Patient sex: F
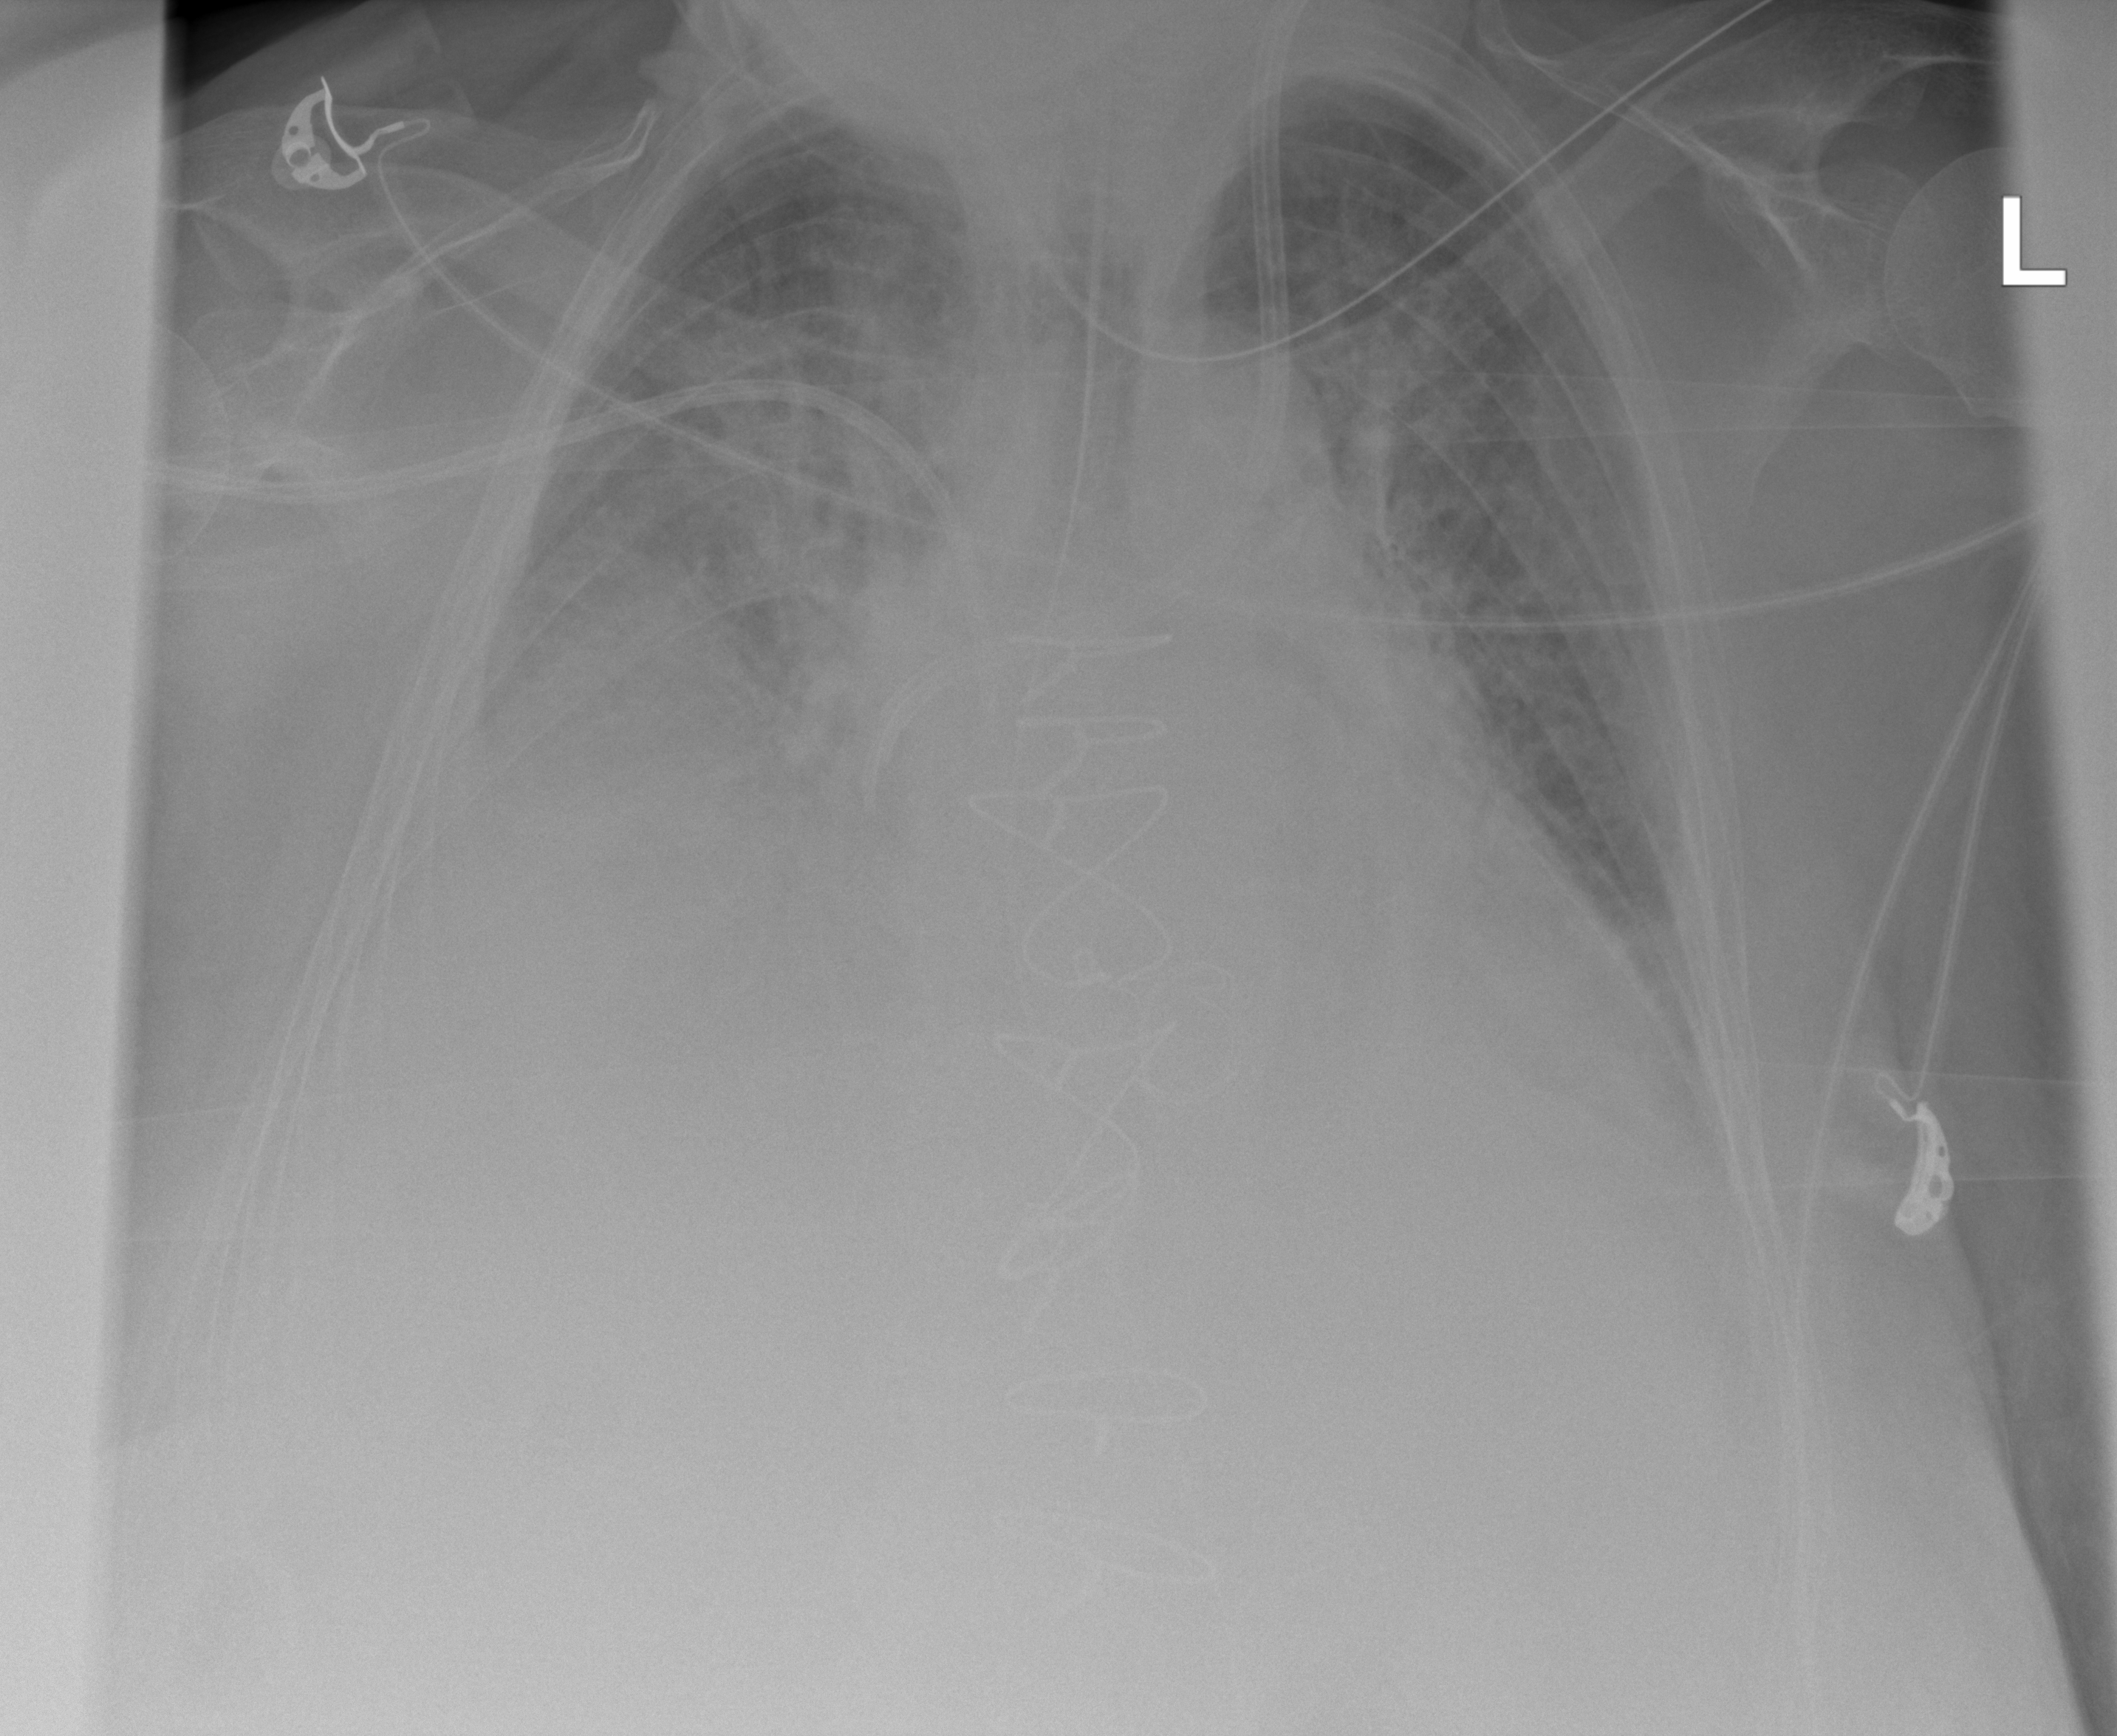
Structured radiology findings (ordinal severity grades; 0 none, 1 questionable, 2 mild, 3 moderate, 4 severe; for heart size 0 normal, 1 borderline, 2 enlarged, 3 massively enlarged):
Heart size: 2
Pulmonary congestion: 2
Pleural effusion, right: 3
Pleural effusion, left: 2
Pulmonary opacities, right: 3
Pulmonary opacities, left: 2
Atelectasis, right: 3
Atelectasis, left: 2